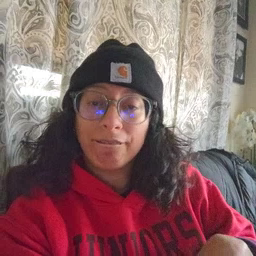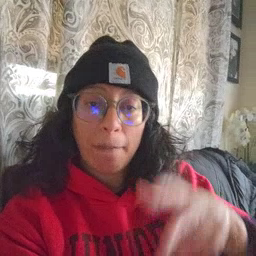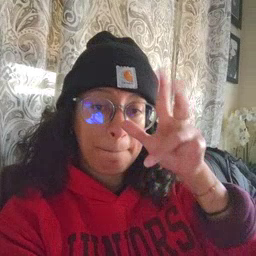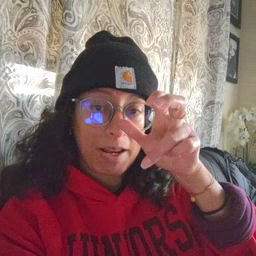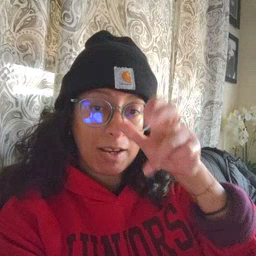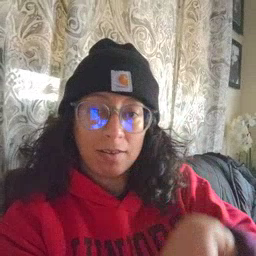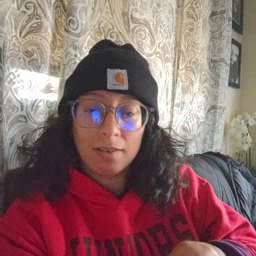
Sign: bug